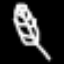
Label: leaf